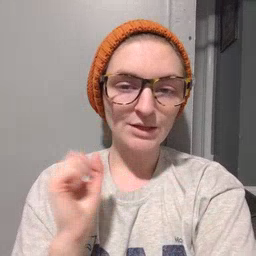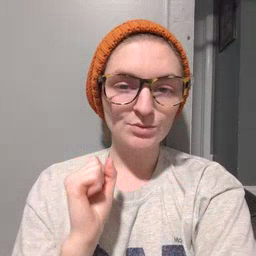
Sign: loud